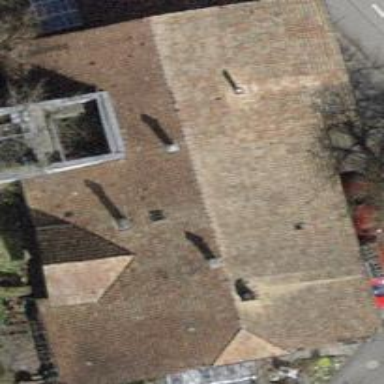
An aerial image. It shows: Building with tile roof.